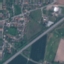
Label: Highway